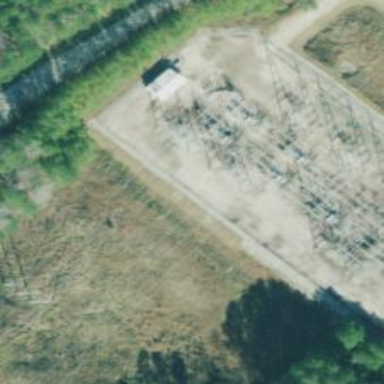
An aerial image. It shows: Switch for power supply.